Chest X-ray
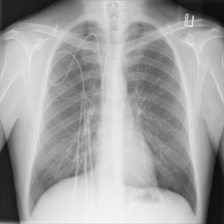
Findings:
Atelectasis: negative
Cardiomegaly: negative
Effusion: negative
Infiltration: negative
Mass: negative
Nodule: negative
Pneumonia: negative
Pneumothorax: negative
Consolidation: negative
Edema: negative
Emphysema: negative
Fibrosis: negative
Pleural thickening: negative
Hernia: negative